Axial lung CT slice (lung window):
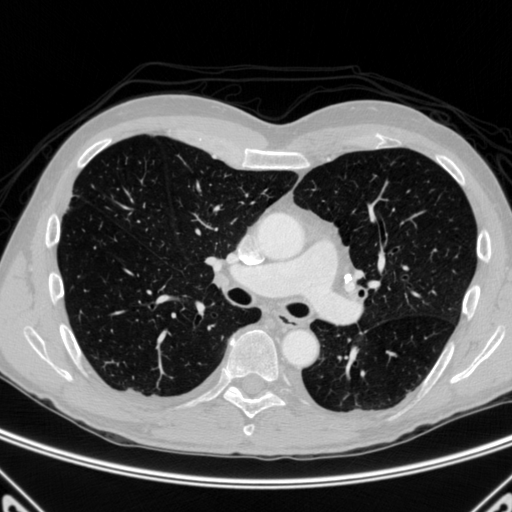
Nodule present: no